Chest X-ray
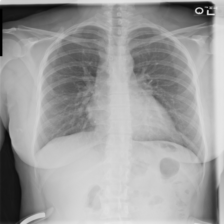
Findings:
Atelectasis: negative
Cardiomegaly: negative
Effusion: negative
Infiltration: negative
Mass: negative
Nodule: negative
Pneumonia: negative
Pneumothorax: negative
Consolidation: negative
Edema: negative
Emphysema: negative
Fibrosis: negative
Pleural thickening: negative
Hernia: negative